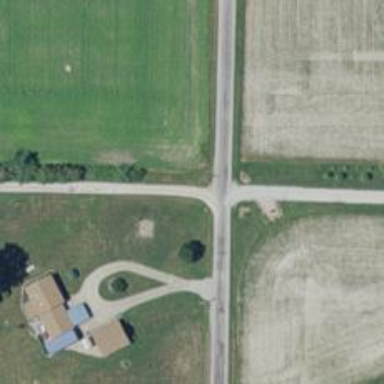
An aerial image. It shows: Driveway.